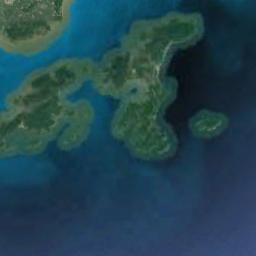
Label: island